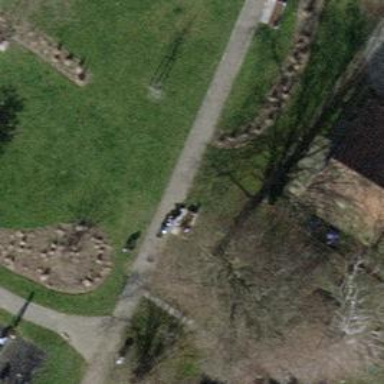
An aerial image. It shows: Bench.